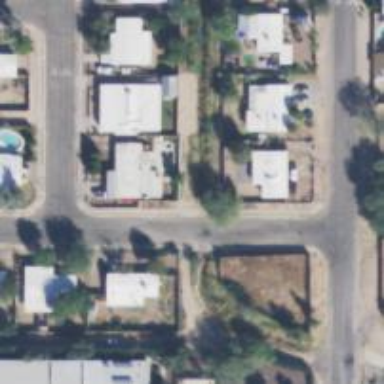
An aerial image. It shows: Alleyway designated as service road.